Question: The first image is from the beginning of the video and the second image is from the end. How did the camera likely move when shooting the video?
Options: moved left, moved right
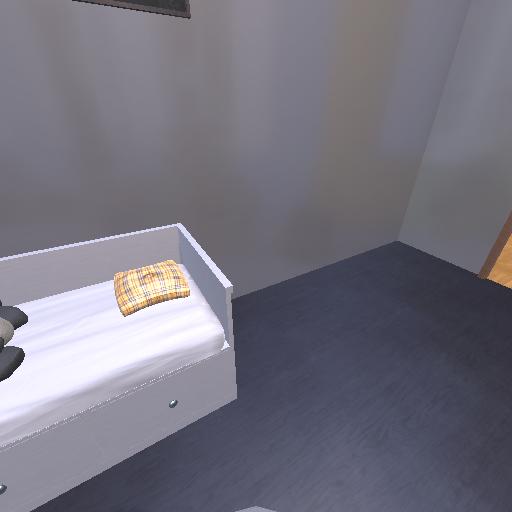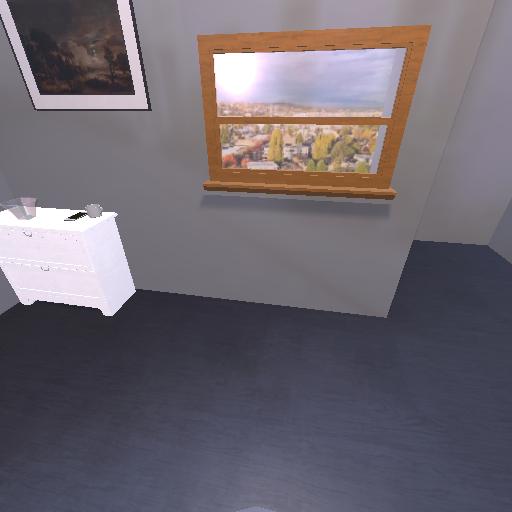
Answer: moved left